Question: I am trying to run an exe which uses 'libudev.so' but it gives this error :
> error while loading shared libraries: libudev.so.0: cannot open shared object file: No such file or directory
Running 'uname -a' gives :
> 3.5.0-44-generic #67~precise1-Ubuntu SMP Wed Nov 13 16:16:57 UTC 2013 x86_64 x86_64 x86_64 GNU/Linux
I am using
I have checked '/lib' '/lib32' '/lib64' there is no libudev in there
but in Synaptic manager I can see 'libudev0' installed (see image below)

and I could find it in '/lib/x86_64-linux-gnu/libudev.so.0'.
What could be wrong?
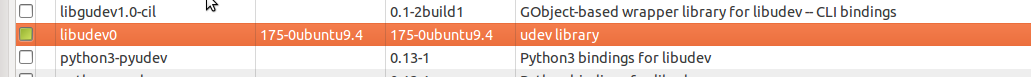
Answer: It turns out (as I suspected) that you tried to run a 32-bit executable on a 64-bit system. 64-bit Linux kernel is capable of running 32-bit executables (that's why you don't get "exec format error"), but it needs a separate set of (32-bit) libraries: 64-bit version of 'libudev.so.0' is useless for a 32-bit program. (See <URL>.
Modern Debian-based distributions support simultaneous library installation for several architectures. 'apt-get install libudev0:i386' should get a 32-bit version of the library and all its dependencies (there might be plenty of them if it's the first time you use a 32-bit application). If you upgraded from an ancient installation, you might need to add 'i386' to architectures supported by 'dpkg', like this:
'''
dpkg --add-architecture i386
'''
Some advices to use if the program needs some other libraries as well:
- <URL>'apt-file update''apt-file search /libudev.so.0'
There was also an old Debian way of getting 32-bit libraries on a 64-bit system: 'ia32-libs' package in amd64 repositories provided a set of libraries, conceptually "everything your application might need". unless you're running Debian squeeze or earlier (or a debian-based distro of the same age). Even when it worked, there was no guarantee that the program doesn't need some other library as well. 'Ia32-libs' was useful when multiarch support was not ready yet, and that was some years ago.